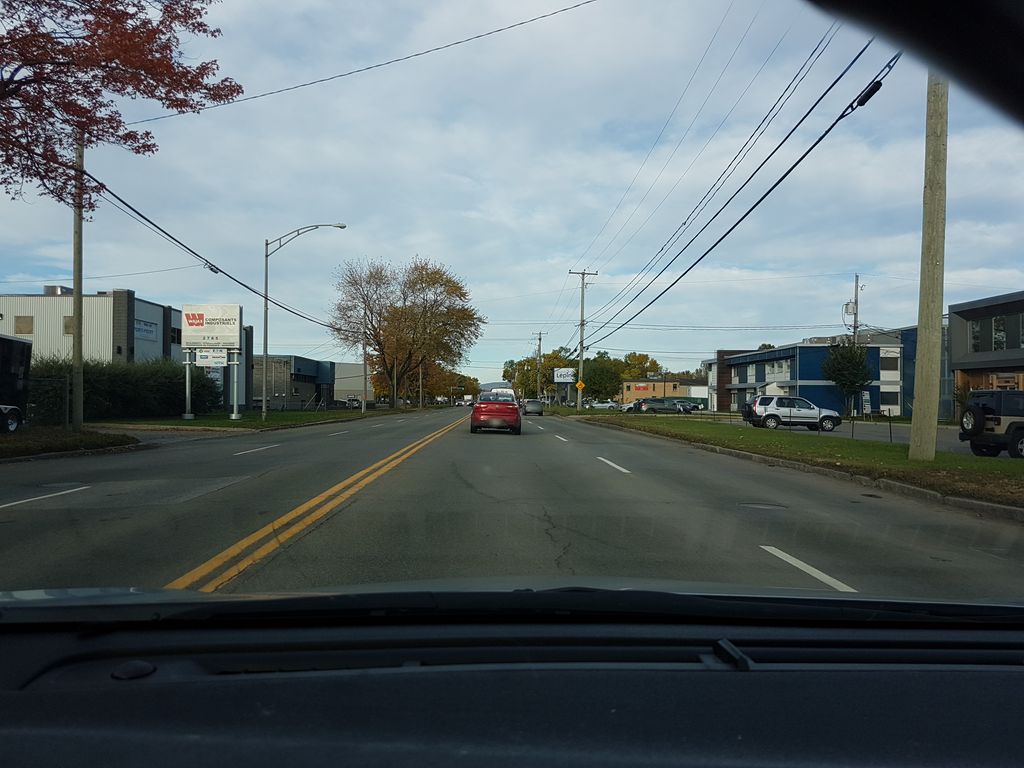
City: quebec_city